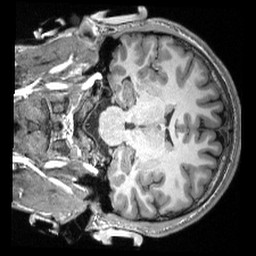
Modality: T1w
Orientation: coronal
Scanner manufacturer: siemens
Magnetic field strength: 3 T
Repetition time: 2.3 s
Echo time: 0.00308 s